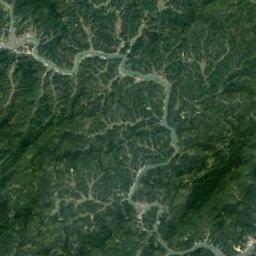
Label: river